Question: Ok, I have an NSTableView in my window in Interface Builder and I'd like it to be at a constant width of 250 (even when the user resizes the window !!!). I'd also want it to stay on the right side, like a side panel or so. I also want the cells to stay at the exact same width.
I have added an image below. I guess there are some options in Interface Builder right ?

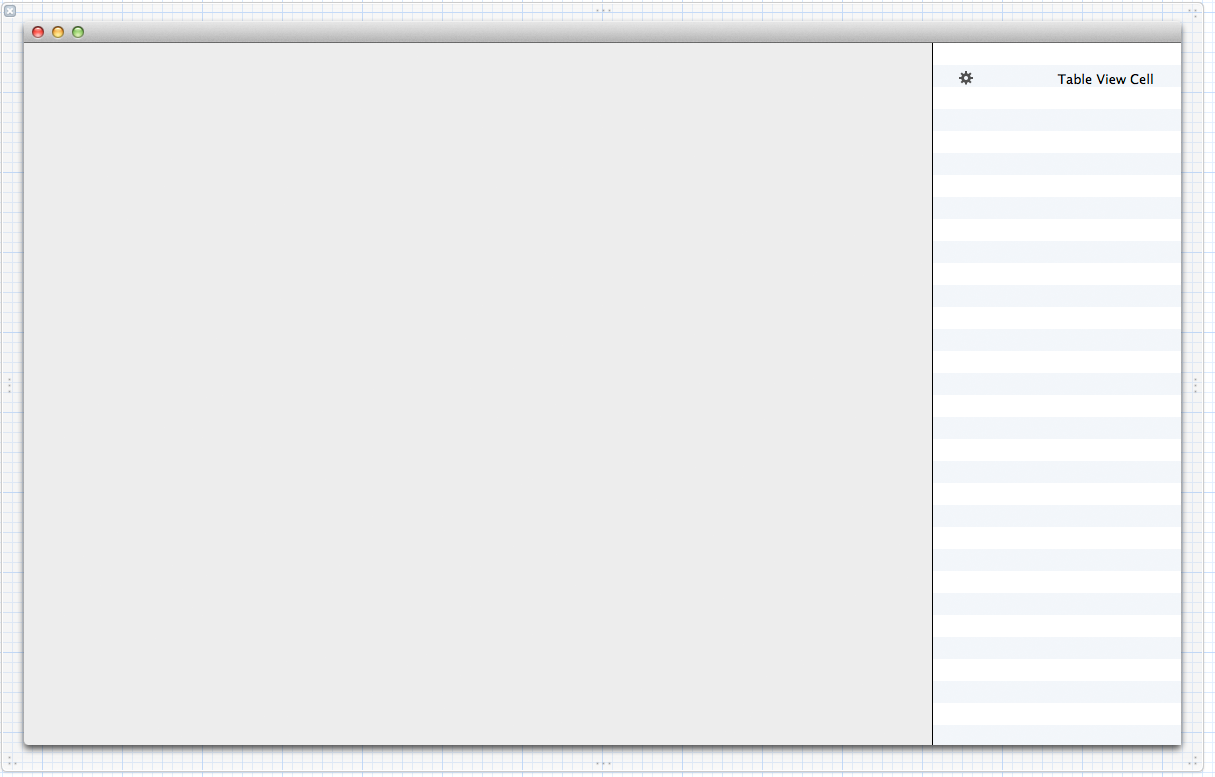
Answer: You should go to the metrics pane in Interface Builder and set your table view autosizing options like in the picture below

In this way, your table view will stick to the right side and not grow (i.e., will keep its width).